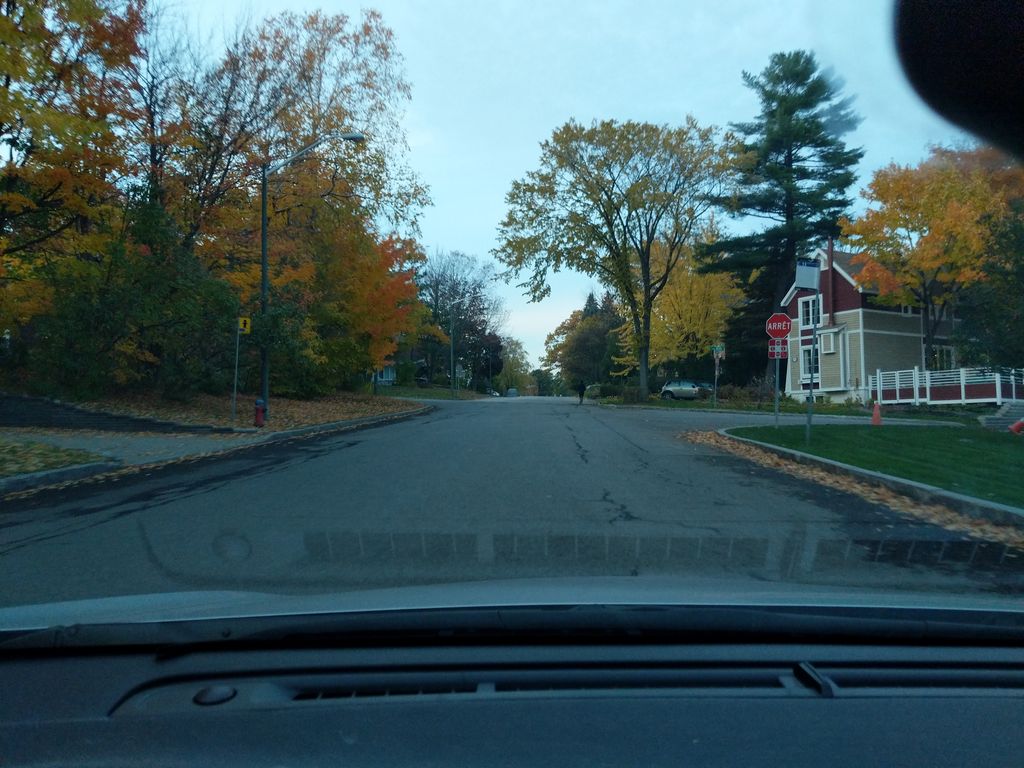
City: quebec_city